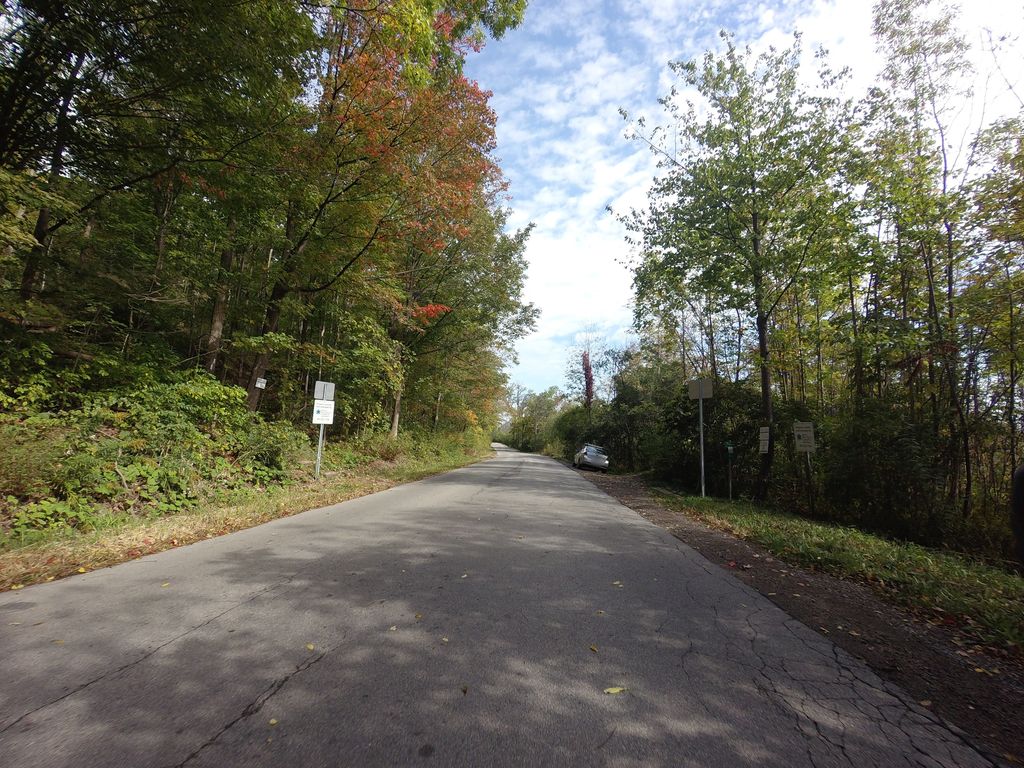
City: hamilton